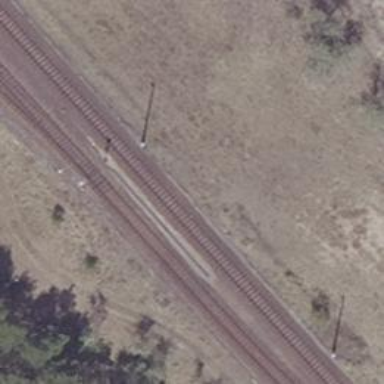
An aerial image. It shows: Railway yard in service.